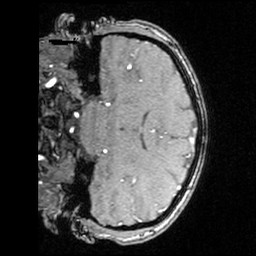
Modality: angio
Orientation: coronal
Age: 27
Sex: male
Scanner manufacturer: siemens
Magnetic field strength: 3 T
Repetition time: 0.025 s
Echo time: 0.00334 s